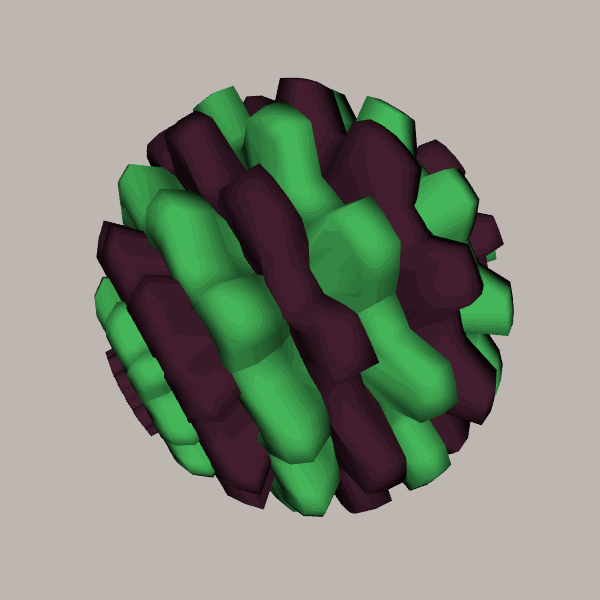
Background: light